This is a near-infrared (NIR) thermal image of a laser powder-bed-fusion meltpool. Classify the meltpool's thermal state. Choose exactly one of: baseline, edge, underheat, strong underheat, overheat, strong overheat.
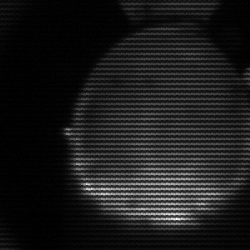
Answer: edge